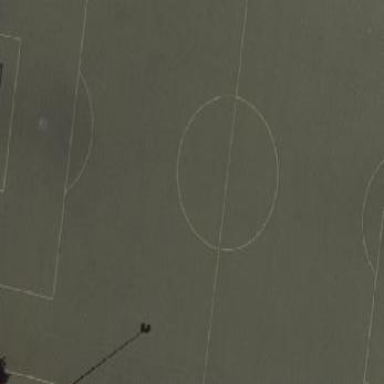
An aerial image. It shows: Artificial turf soccer pitch for leisure land.